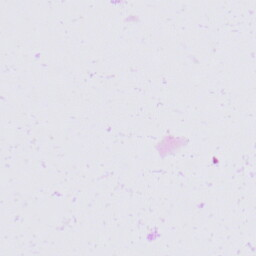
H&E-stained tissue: Skin